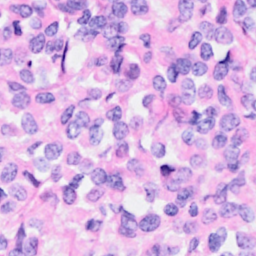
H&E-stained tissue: Breast